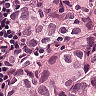
Metastatic tissue present: yes